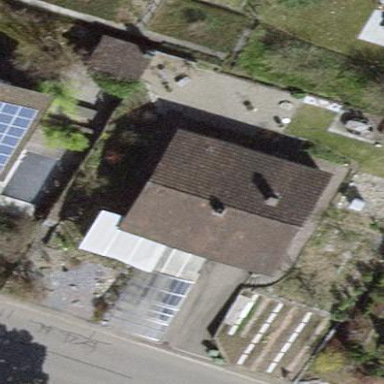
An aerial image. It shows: Building with tile roof.